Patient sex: M
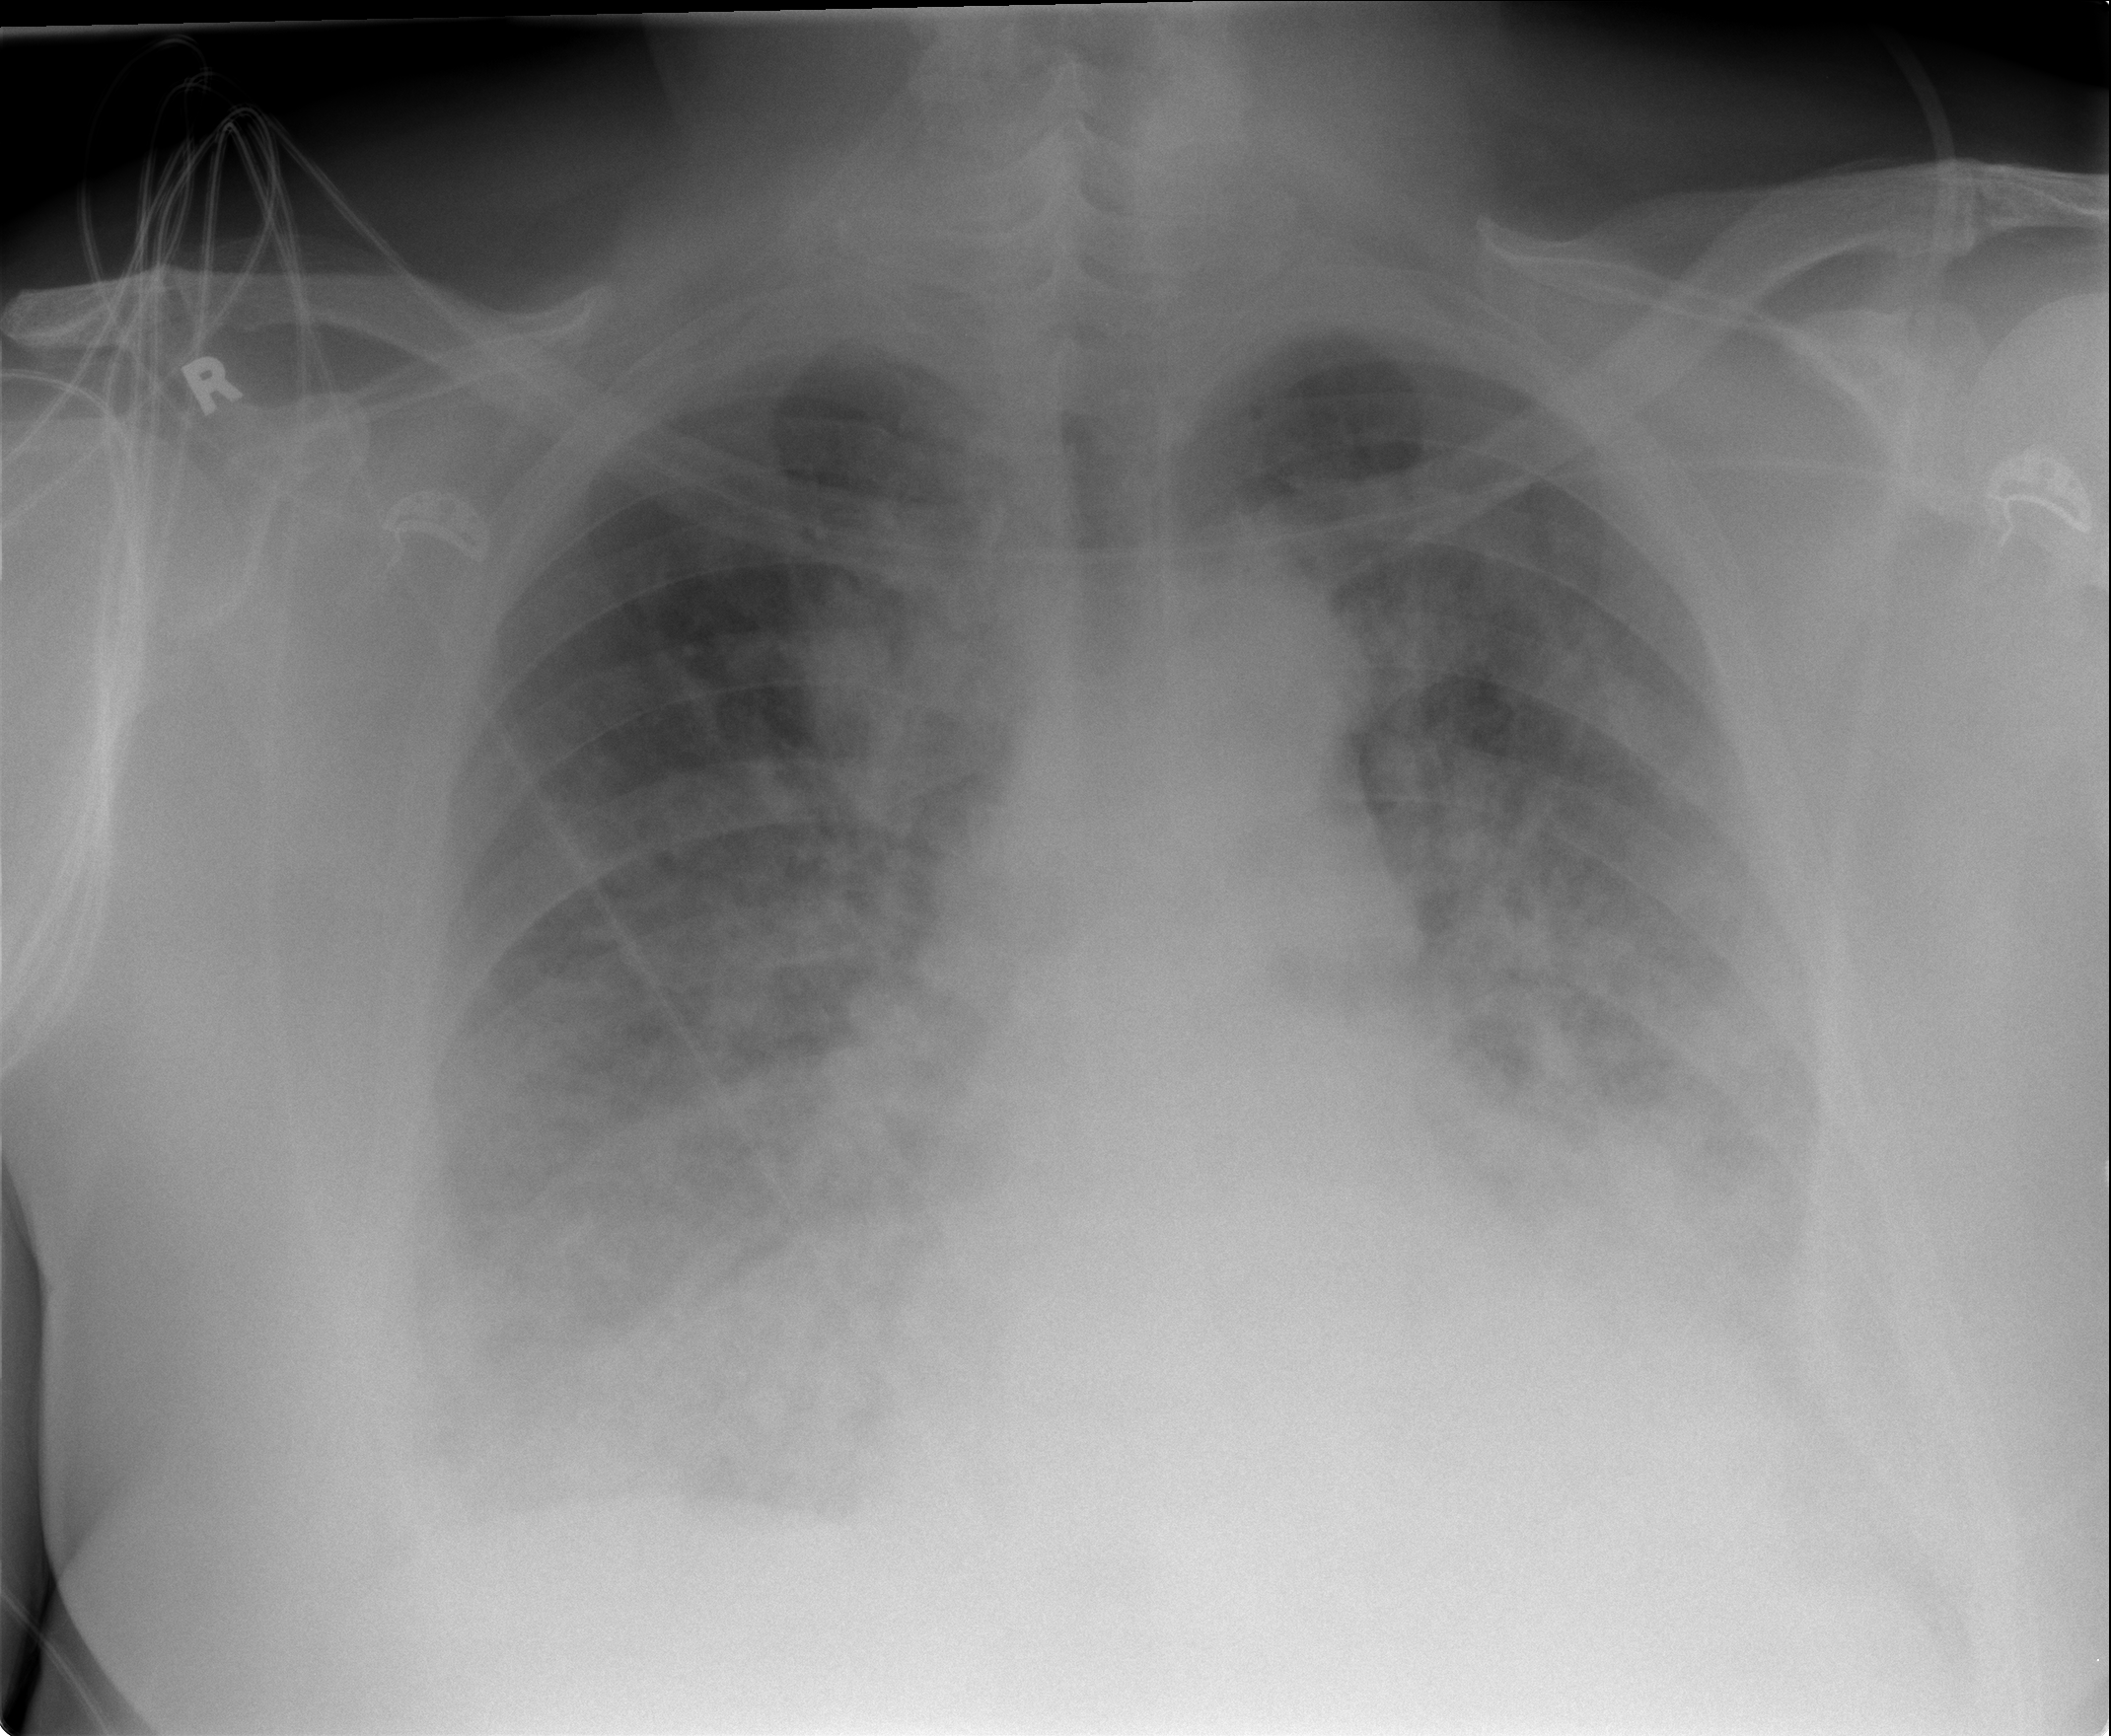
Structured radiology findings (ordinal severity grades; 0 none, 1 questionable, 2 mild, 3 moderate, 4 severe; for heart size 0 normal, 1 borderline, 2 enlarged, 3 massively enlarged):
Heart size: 0
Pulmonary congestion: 3
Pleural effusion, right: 3
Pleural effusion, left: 3
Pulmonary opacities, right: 3
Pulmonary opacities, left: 3
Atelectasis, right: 3
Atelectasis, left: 3